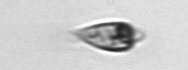
Label: Oxytoxum